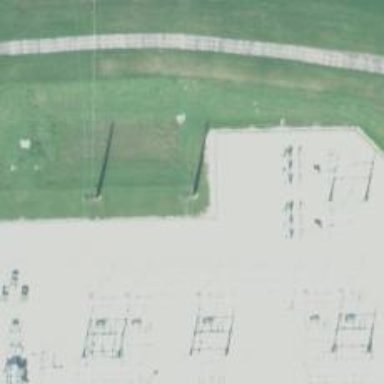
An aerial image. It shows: Power tower.